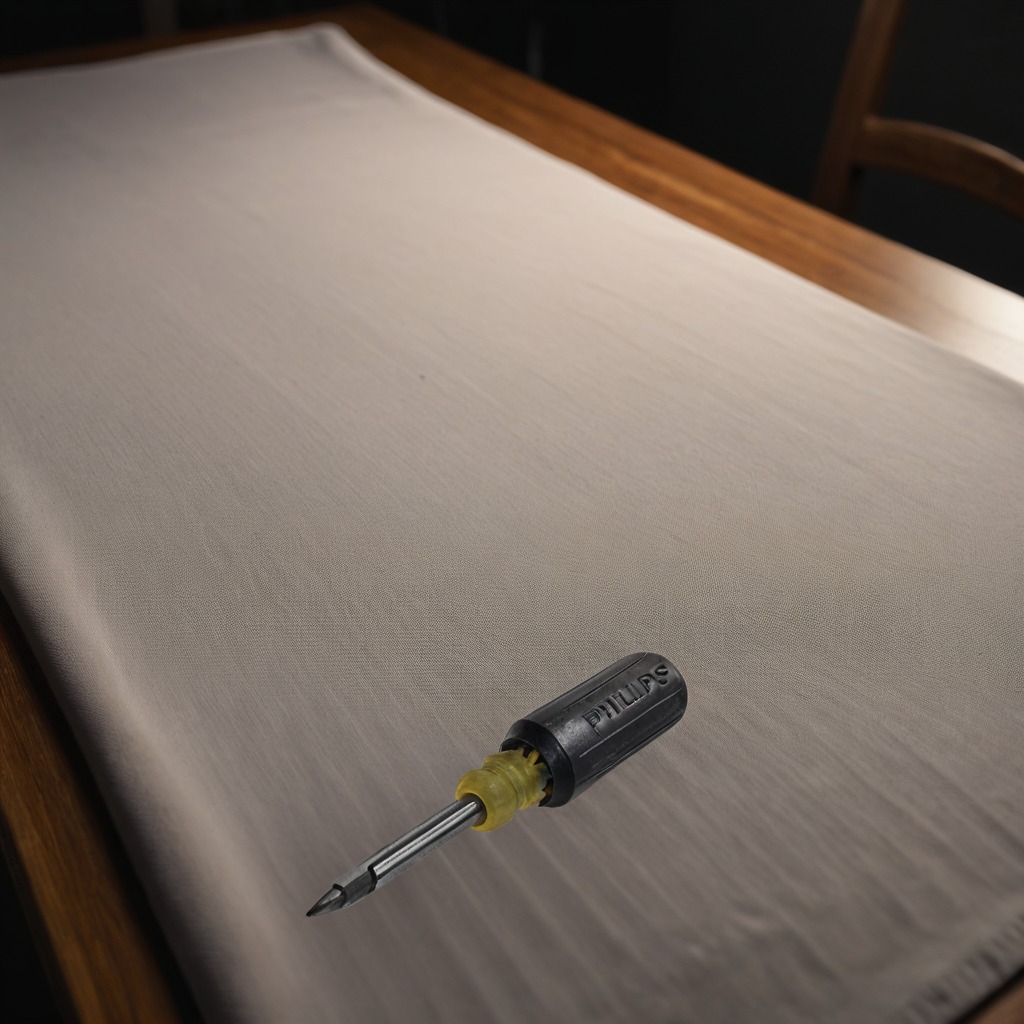
A screwdriver lies on the wooden table.